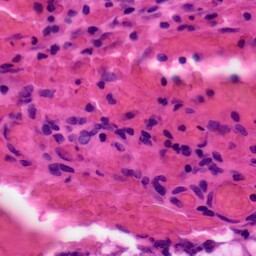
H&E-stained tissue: Colon